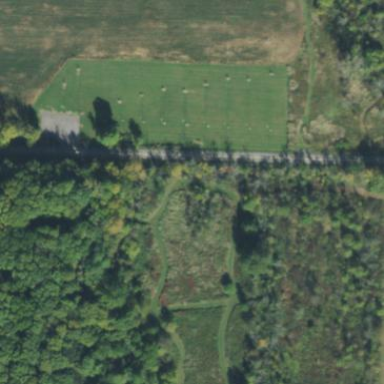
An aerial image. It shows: Grass pitch designated for archery.